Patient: sex M, age 74
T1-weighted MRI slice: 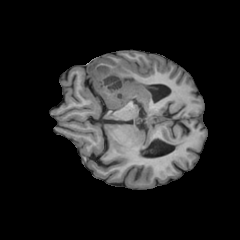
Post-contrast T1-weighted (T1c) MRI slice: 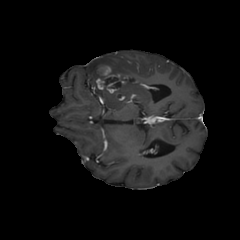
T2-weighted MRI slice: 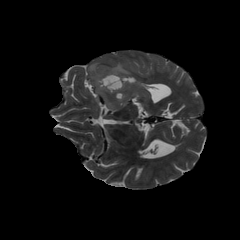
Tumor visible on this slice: yes
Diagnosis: Glioblastoma, IDH-wildtype
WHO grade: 4